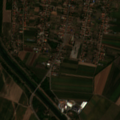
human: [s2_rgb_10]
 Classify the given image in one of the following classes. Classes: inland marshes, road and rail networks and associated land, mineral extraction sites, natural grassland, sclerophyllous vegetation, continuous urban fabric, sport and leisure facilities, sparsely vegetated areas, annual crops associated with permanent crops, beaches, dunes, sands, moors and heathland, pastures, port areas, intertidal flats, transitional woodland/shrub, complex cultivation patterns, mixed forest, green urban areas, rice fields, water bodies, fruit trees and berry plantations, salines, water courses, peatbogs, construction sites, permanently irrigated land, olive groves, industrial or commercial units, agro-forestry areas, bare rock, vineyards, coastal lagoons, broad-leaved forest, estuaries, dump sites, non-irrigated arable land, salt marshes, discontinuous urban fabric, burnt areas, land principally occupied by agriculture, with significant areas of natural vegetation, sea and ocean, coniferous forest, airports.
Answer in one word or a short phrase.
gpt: discontinuous urban fabric, non-irrigated arable land, complex cultivation patterns, water courses